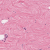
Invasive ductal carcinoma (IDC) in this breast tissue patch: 0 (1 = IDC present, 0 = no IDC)